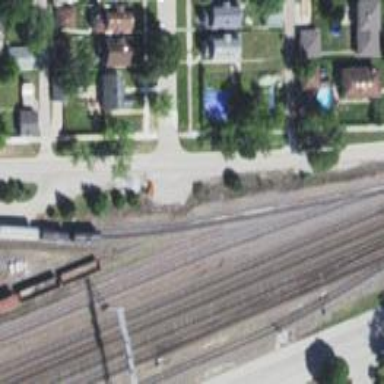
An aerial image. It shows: Abandoned railway yard.